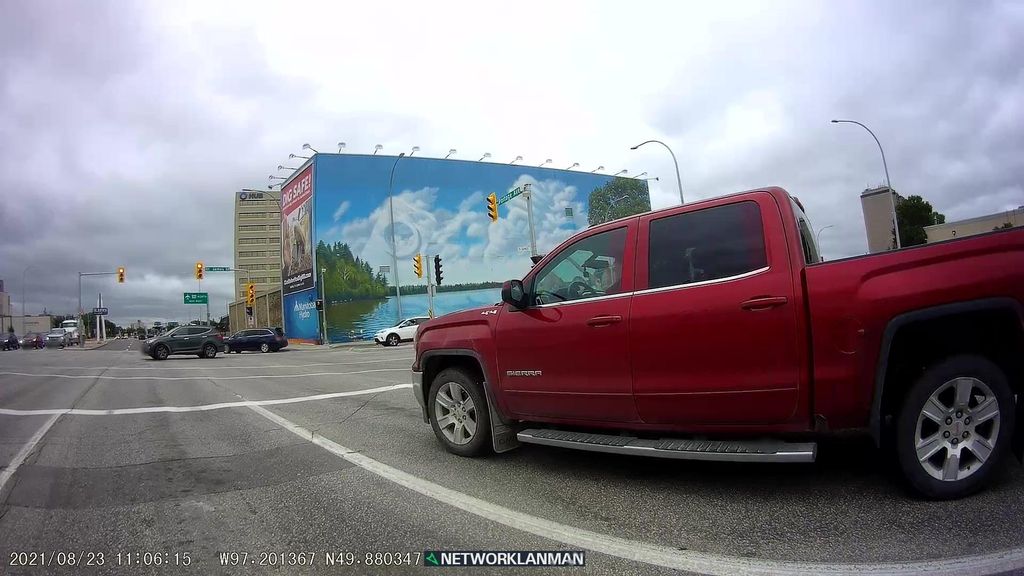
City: winnipeg